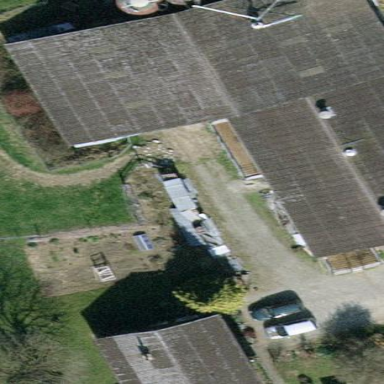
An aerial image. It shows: Farm auxiliary building.